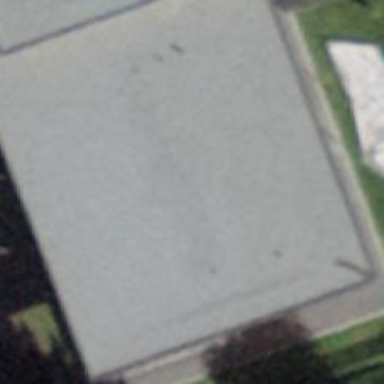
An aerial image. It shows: Kindergarten with flat roof. The roof is dark gray and the building is Peru-colored.